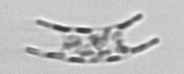
Label: Eucampia